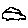
Label: car